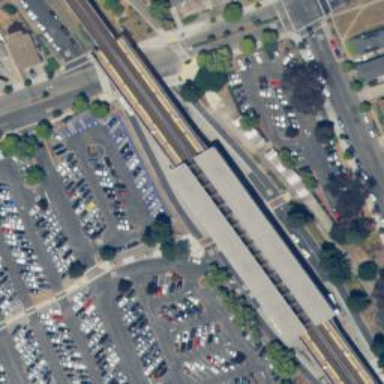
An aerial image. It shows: Busway with separate sidewalk.